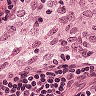
Metastatic tissue present: no